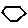
Label: hexagon